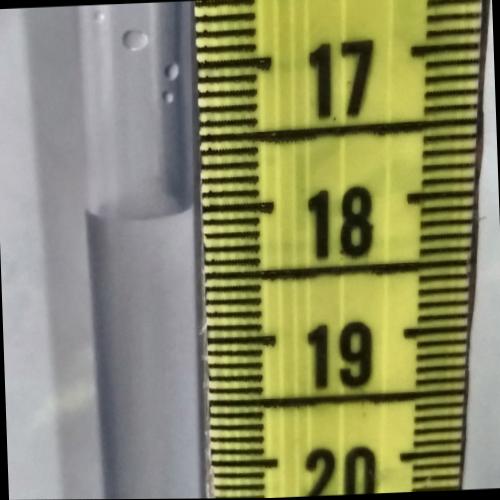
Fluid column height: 18.0 cm